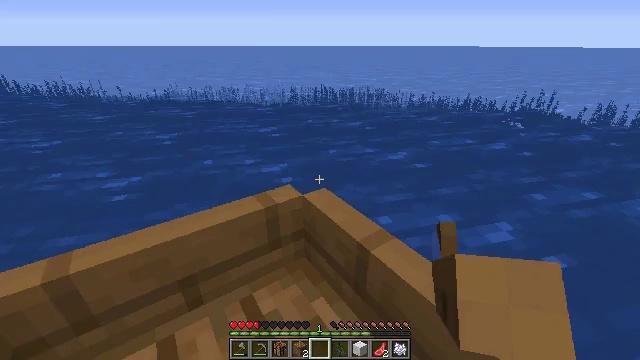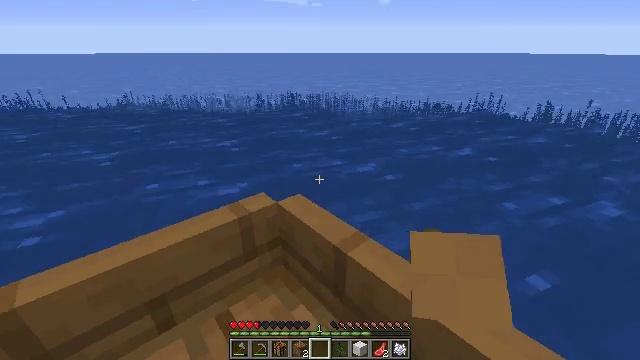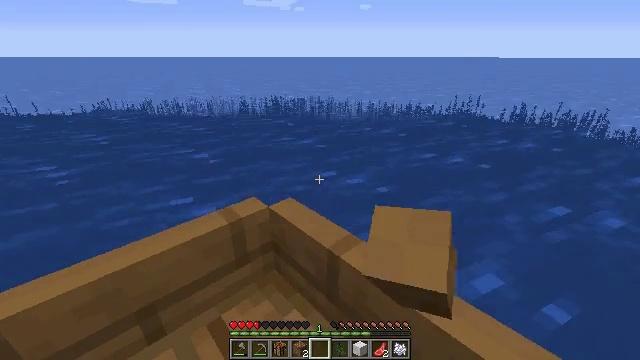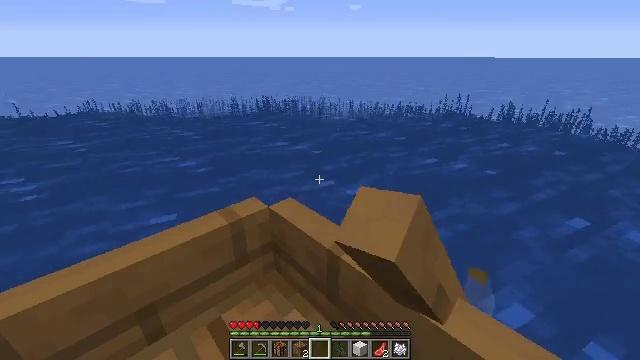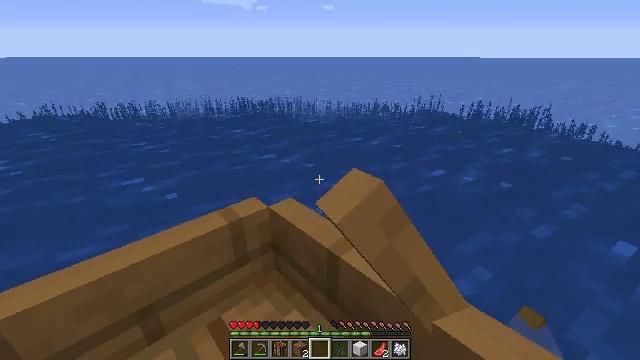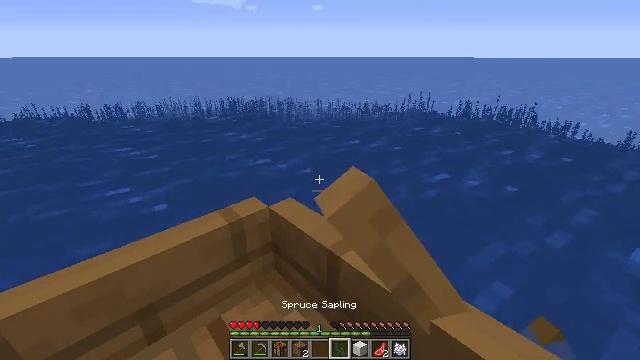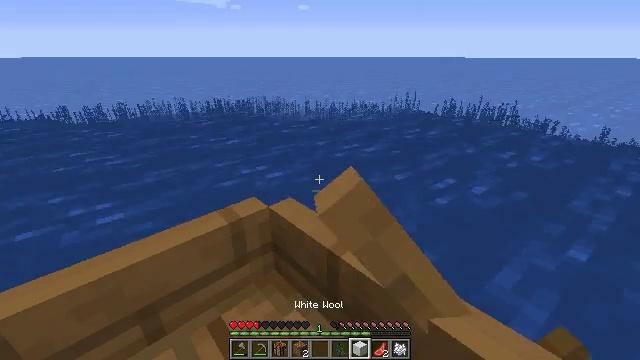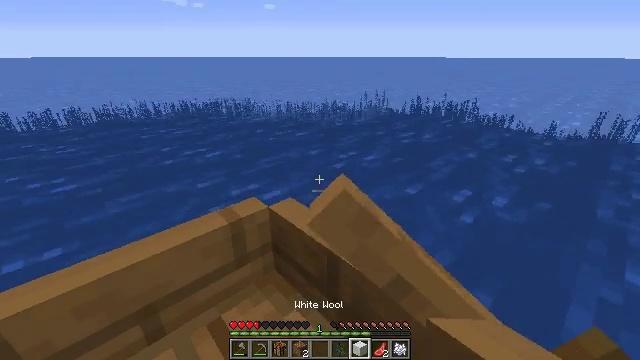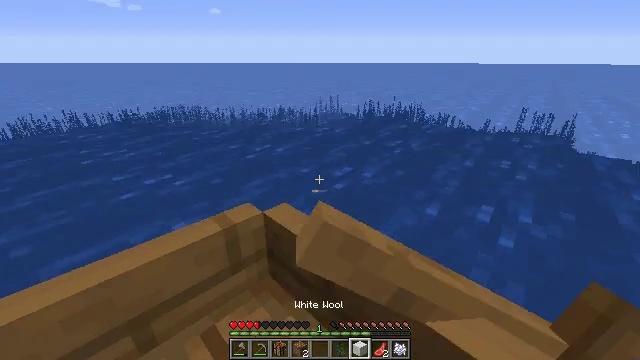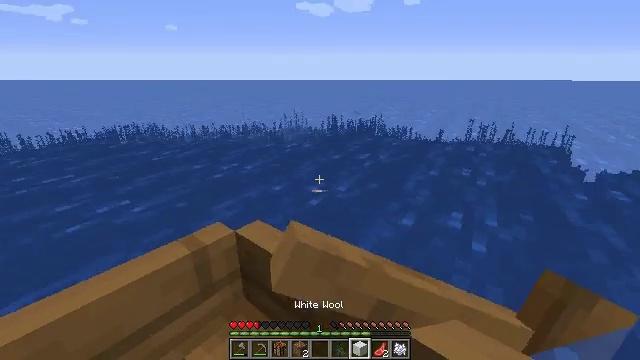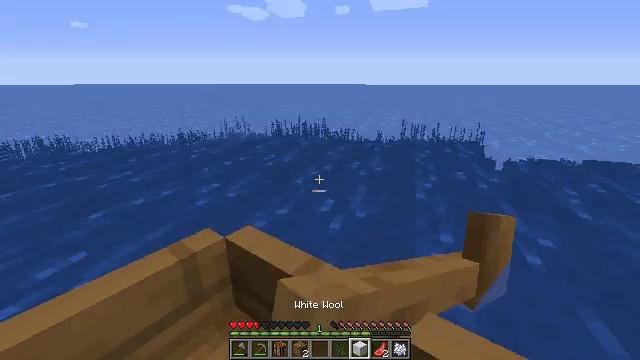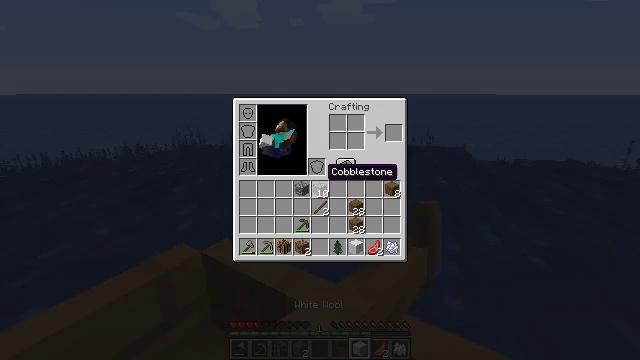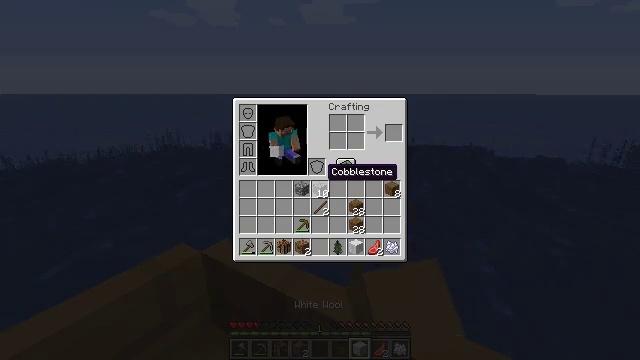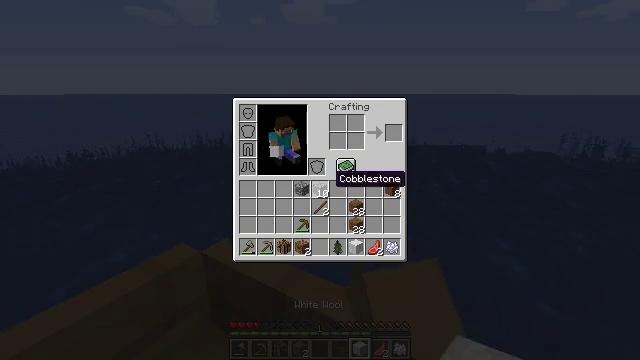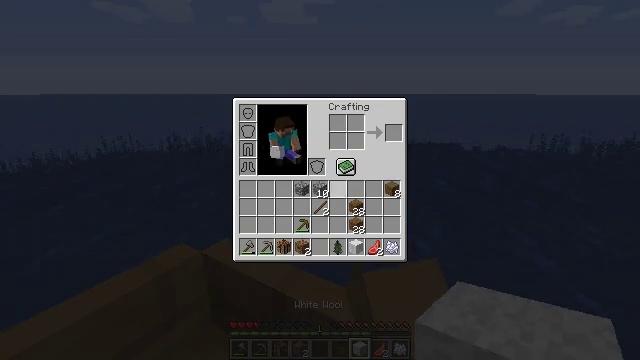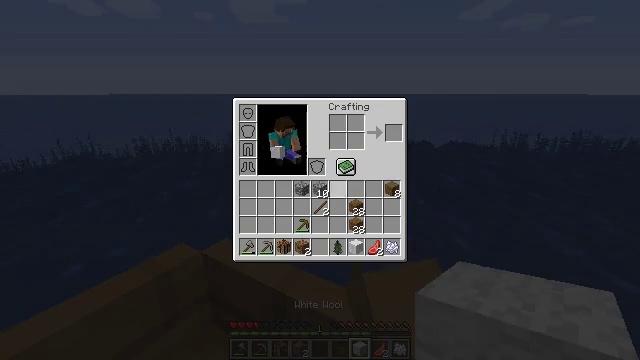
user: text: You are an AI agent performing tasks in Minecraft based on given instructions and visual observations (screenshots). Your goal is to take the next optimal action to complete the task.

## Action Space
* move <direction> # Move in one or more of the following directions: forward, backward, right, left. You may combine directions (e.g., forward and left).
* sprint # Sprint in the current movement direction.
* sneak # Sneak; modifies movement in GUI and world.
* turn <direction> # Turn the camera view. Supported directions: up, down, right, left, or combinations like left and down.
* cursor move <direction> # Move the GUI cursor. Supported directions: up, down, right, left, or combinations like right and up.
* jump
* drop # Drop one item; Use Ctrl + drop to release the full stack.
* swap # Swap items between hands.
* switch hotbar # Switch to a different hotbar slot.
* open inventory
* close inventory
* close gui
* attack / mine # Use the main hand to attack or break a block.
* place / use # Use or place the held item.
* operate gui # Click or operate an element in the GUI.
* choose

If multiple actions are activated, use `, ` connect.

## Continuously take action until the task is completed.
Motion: motion action
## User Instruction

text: Break the jungle stairs to collect them.
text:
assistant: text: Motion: move forward and move right, turn right and up
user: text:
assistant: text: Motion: move forward and move right, turn right
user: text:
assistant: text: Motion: move forward and move right
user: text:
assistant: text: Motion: move forward and move right
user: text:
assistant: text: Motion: move forward and move right
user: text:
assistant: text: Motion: move forward and move right
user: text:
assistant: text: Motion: move forward and move right
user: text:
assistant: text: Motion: move forward and move right, turn right and up
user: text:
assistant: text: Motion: move forward, turn right and up
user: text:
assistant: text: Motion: move forward, turn right
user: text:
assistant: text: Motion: turn right and up, open inventory
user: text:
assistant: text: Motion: open inventory
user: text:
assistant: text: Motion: cursor move right and down, open inventory
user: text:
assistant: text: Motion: open inventory
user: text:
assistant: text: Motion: no_op
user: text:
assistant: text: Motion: no_op
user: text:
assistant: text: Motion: no_op
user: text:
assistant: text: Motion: no_op
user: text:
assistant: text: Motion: cursor move right
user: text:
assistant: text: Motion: cursor move right
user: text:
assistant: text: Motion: close inventory
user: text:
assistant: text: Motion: turn right, close inventory
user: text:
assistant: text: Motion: turn right, close inventory
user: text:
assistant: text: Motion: turn right
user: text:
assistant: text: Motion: turn right
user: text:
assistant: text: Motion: turn right
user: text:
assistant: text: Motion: move back, turn right and down
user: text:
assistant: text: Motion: move back, turn right
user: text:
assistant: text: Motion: move back
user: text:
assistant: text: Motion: move back